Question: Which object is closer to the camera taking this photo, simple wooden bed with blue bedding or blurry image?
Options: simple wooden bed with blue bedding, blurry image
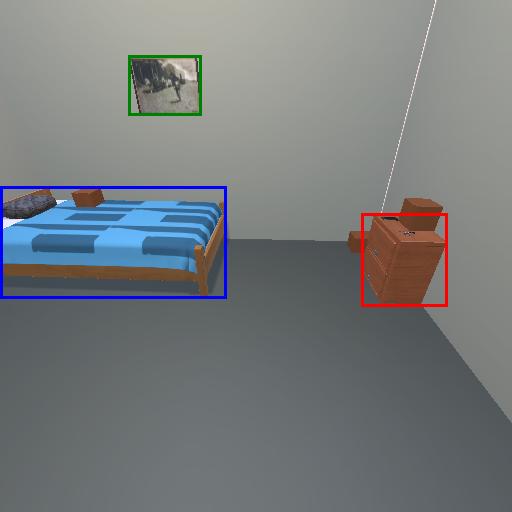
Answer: simple wooden bed with blue bedding